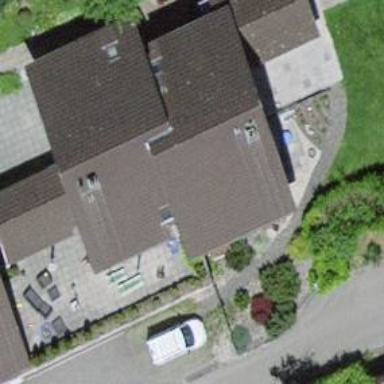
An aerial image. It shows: Semi-detached house.